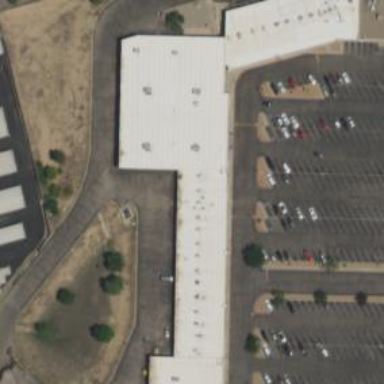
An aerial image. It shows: Retail building.